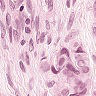
Metastatic tissue present: yes